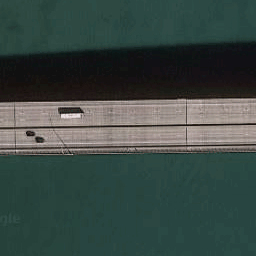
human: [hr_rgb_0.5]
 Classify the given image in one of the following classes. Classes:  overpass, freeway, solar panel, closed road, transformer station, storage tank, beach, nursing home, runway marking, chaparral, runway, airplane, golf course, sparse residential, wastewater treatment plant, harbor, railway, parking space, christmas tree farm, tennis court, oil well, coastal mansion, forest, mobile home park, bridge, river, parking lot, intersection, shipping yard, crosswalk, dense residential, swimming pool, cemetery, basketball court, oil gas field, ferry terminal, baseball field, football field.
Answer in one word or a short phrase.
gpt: bridge